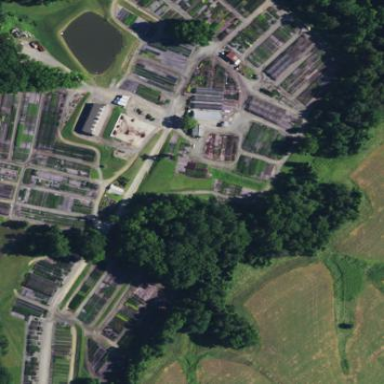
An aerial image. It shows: Area dedicated to greenhouse horticulture.